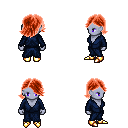
a pixel art fantasy rpg character, female body template, dark elf, purple skin, blue robe, red pants, red swoop hairstyle, gold boots, four views (front, back, left, right), 2x2 character sprite sheet, small pixel art, hard edges, no anti-aliasing